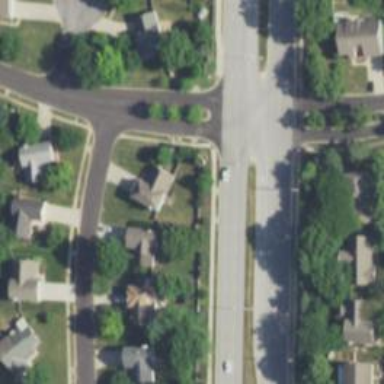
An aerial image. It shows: Road with dash markings.